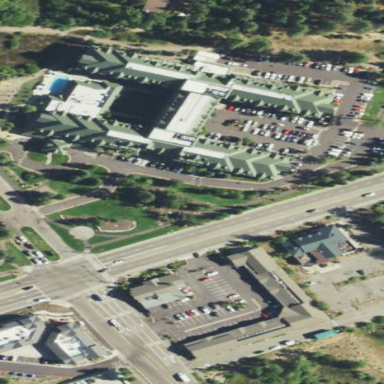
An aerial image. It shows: Hotel building.